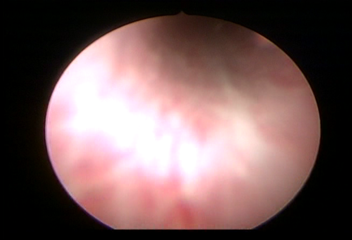
Modality: WLC
Class: Normal mucosa
Bladder cancer association: No